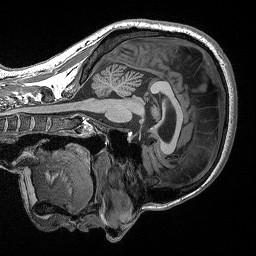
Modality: T1w
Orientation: sagittal
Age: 36
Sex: male
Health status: healthy
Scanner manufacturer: siemens
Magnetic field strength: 3 T
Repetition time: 2.3 s
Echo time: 0.00298 s